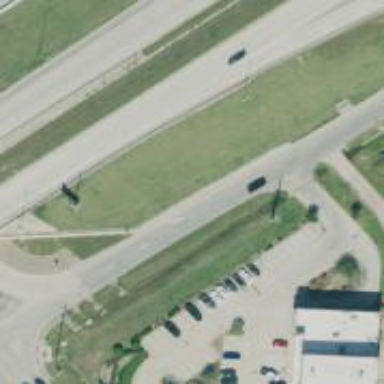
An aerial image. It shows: Tertiary road with frontage road along it.